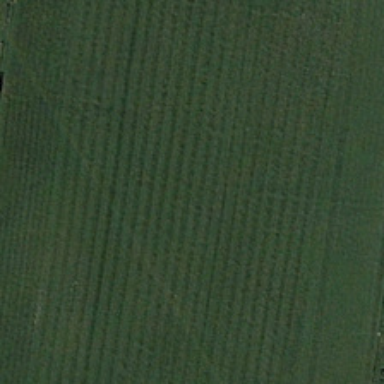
It is a piece of green meadow .